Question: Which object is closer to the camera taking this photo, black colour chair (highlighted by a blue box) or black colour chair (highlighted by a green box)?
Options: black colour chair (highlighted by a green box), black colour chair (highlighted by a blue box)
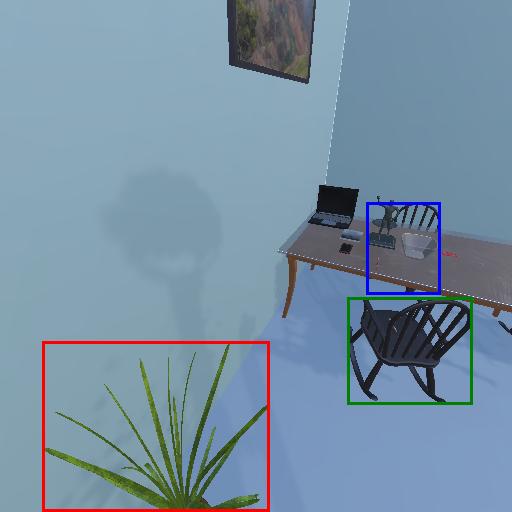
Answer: black colour chair (highlighted by a green box)